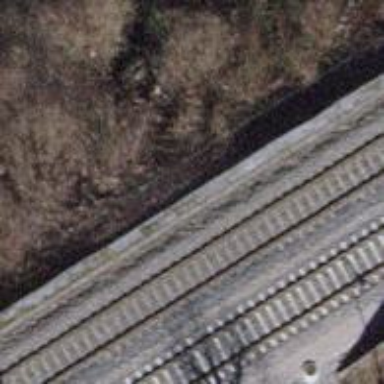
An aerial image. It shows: Railway with electrified contact lines.